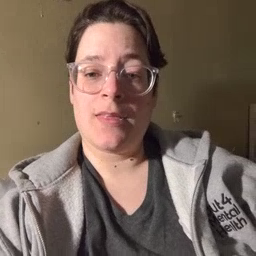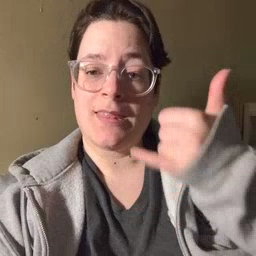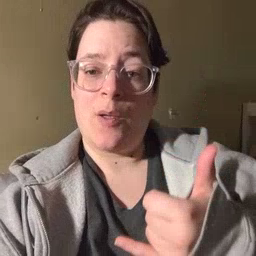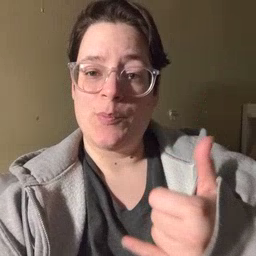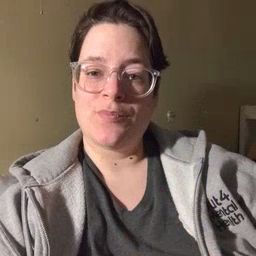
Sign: now